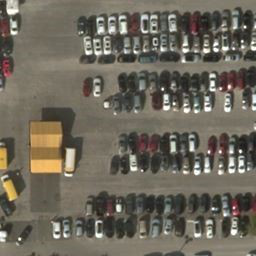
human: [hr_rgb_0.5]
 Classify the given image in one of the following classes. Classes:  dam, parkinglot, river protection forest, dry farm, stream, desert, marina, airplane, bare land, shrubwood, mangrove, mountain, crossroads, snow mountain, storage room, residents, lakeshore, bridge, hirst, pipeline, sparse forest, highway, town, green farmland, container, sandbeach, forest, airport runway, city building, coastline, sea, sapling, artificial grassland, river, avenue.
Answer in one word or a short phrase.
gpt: parkinglot